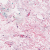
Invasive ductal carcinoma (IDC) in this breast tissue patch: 0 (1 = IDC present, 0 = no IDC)